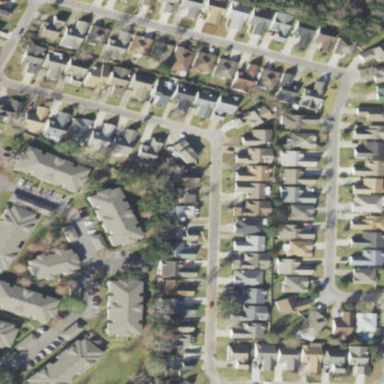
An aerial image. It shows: Residential area composed of single-family homes.